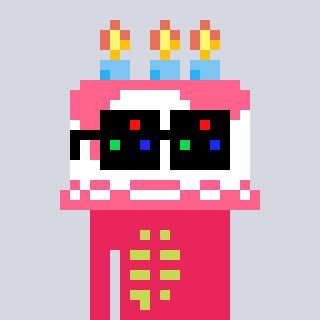
a pixel art character with square black sunglasses, a cake-shaped head and a redpinkish-colored body on a cool background